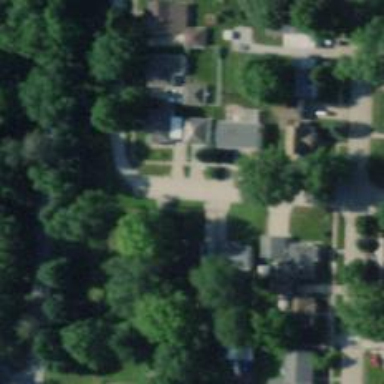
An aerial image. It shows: Residential road.